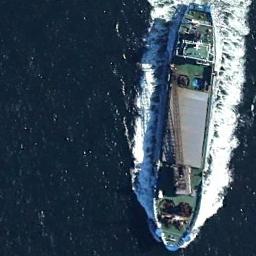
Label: ship